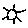
Label: sun